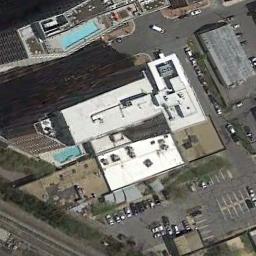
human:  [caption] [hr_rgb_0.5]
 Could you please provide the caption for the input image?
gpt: A commercial area has some buildings, Pools and parking lots .

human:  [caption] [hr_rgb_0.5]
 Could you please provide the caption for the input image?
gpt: There are many paths .

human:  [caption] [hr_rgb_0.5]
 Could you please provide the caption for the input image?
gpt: In a business district, There are several buildings of different shapes with tall roofs, Swimming pools, And roads with many cars  There are many cars in the open space beside the road .

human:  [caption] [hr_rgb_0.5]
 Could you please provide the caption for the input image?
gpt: The commercial area is near a parking lot .

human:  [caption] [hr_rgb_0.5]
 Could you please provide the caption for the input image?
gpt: There are three white buildings by the roadside on a commercial area .